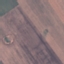
Label: AnnualCrop